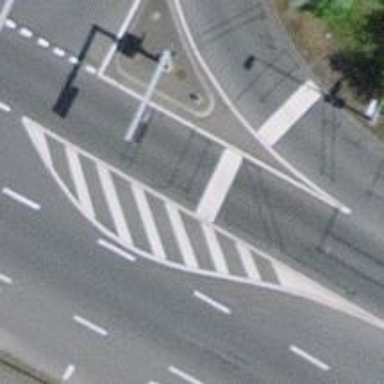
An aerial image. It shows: Road with traffic signals.